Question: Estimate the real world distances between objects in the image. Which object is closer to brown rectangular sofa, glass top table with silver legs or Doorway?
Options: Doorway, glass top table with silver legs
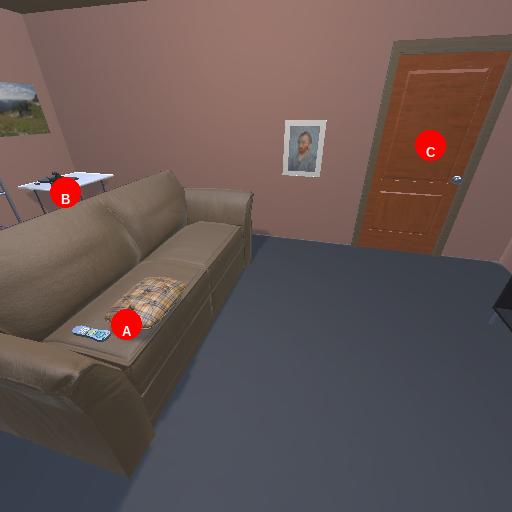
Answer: Doorway